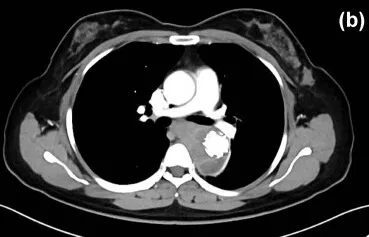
CTA. Showing enlargement of the false lumen three months after stent implantation, with nonhomogeneous enhancement and mediastinal extensions of the false lumen, which was interpreted by radiologists in our hospital and other medical centers during follow-up as an endoleak and periaortic hematoma.
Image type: radiology (ct)